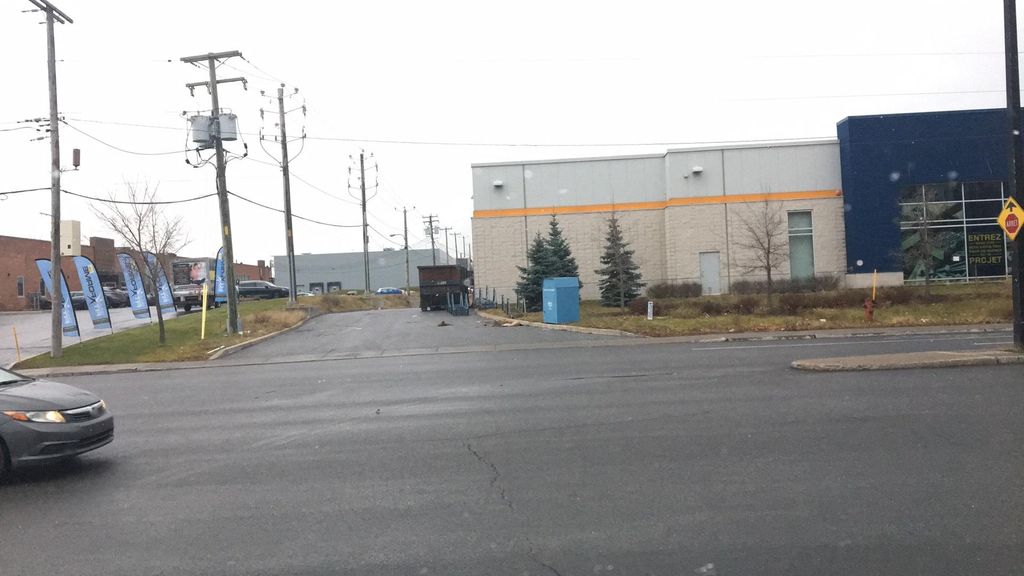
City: montreal